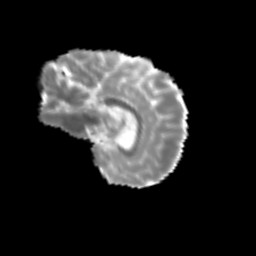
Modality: MD
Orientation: sagittal
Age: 40
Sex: female
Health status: ill
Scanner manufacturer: siemens
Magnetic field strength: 3 T
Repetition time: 8.7 s
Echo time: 0.11 s